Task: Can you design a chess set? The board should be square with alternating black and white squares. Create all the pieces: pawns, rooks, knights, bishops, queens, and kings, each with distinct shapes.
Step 1521:
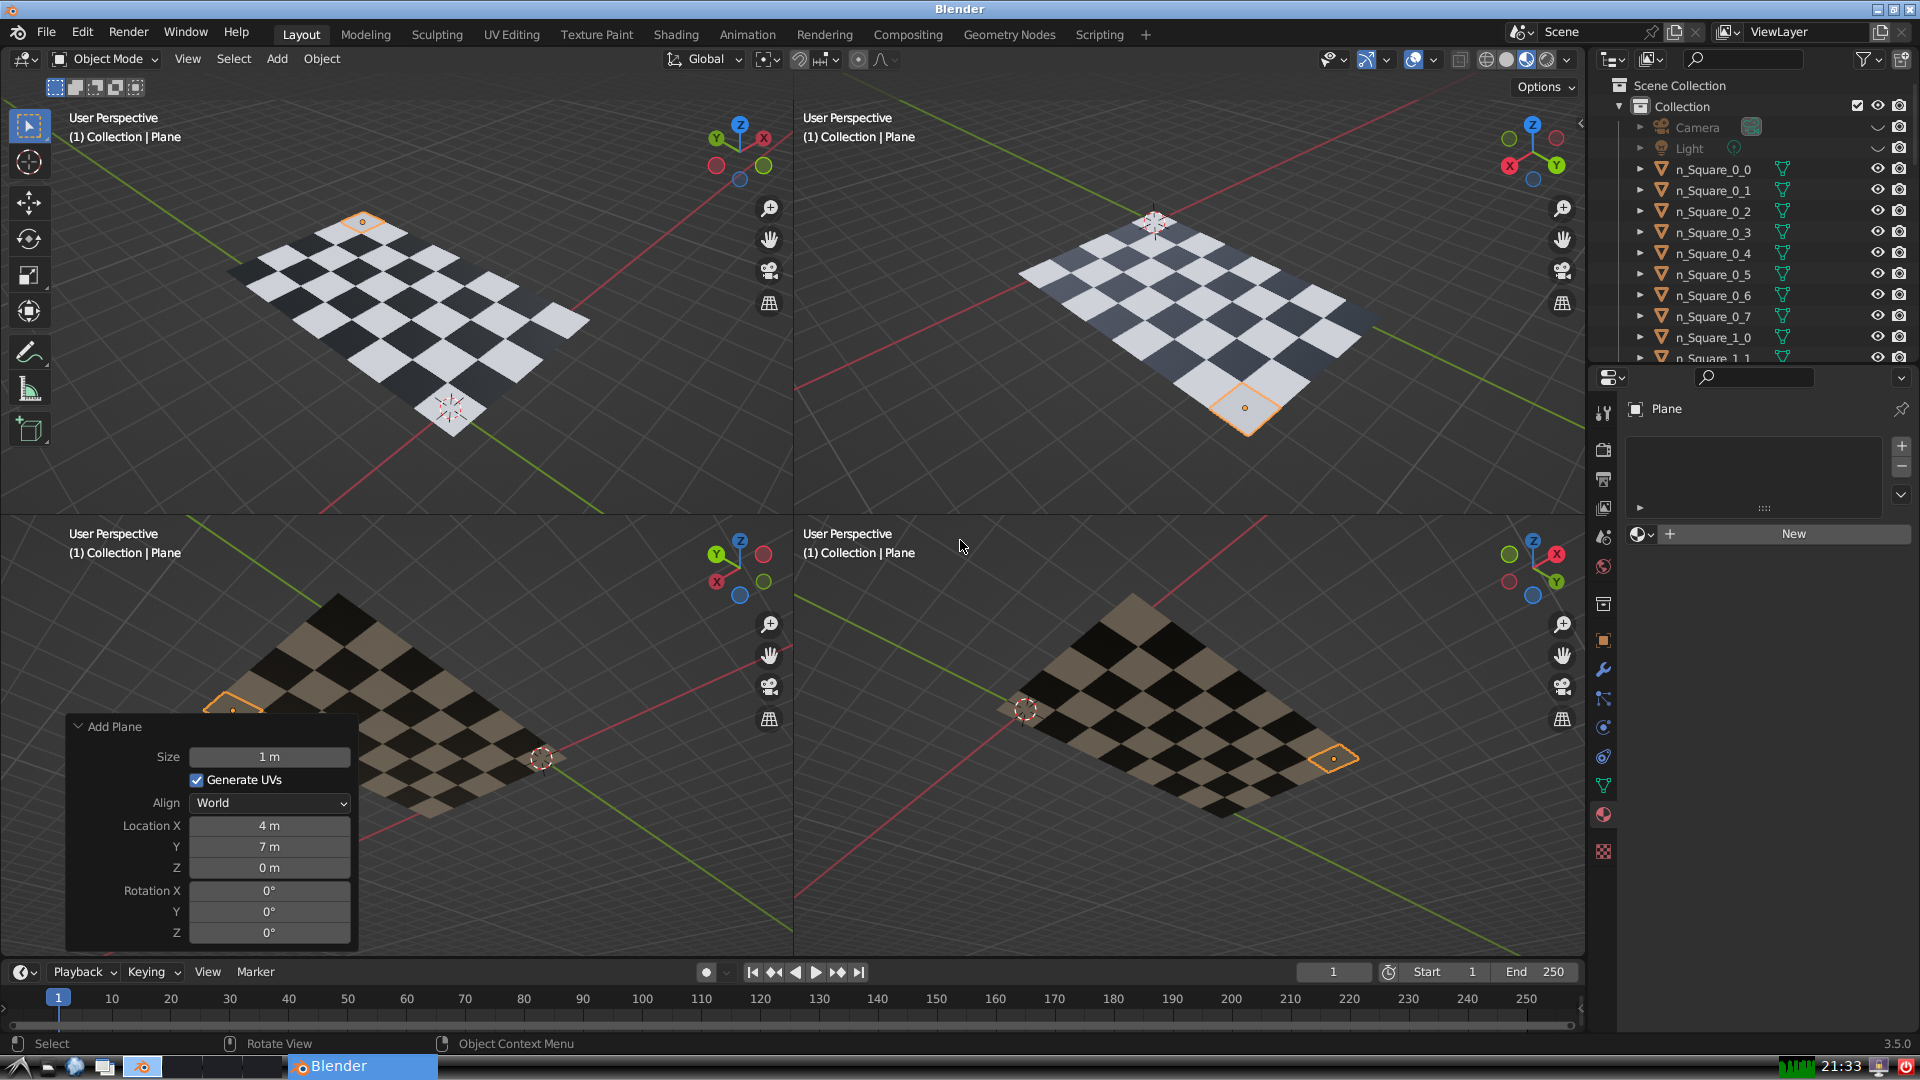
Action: {"mouse_move": [1608, 631]}